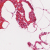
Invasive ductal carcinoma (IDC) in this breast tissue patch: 0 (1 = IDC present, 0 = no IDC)